Question: I am facing this error when I add a dll in my Windows Phone 7.1 project

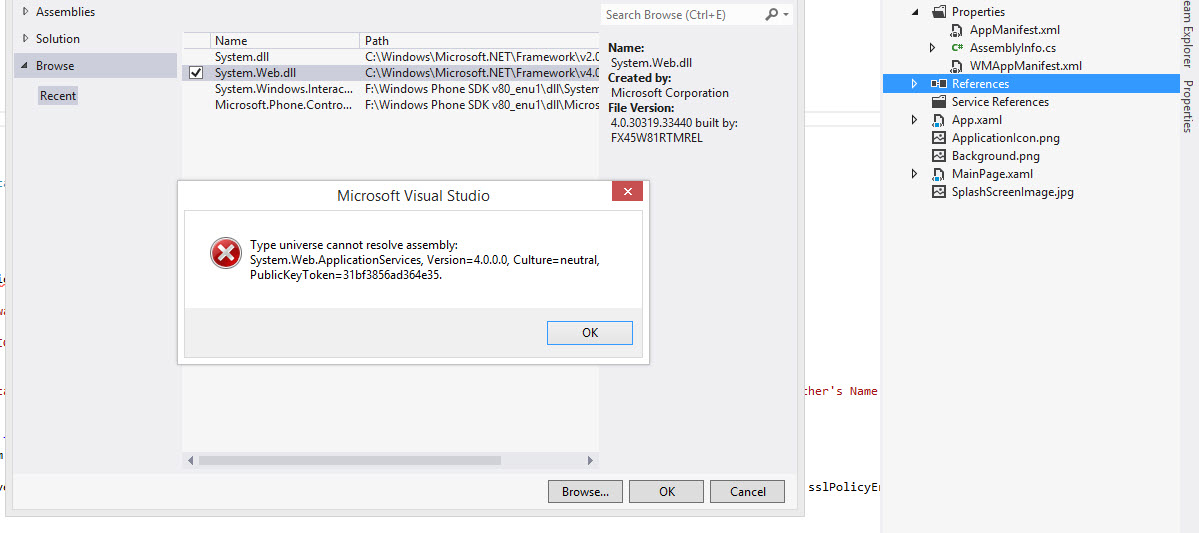
Answer: The only DLL you can reference in a Windows Phone app are the PCL (Portable Class Library) and those compiled specifically for Silverlight. The DLL you're trying to add targets the desktop version of the .NET Framework, and therefore can't be used.